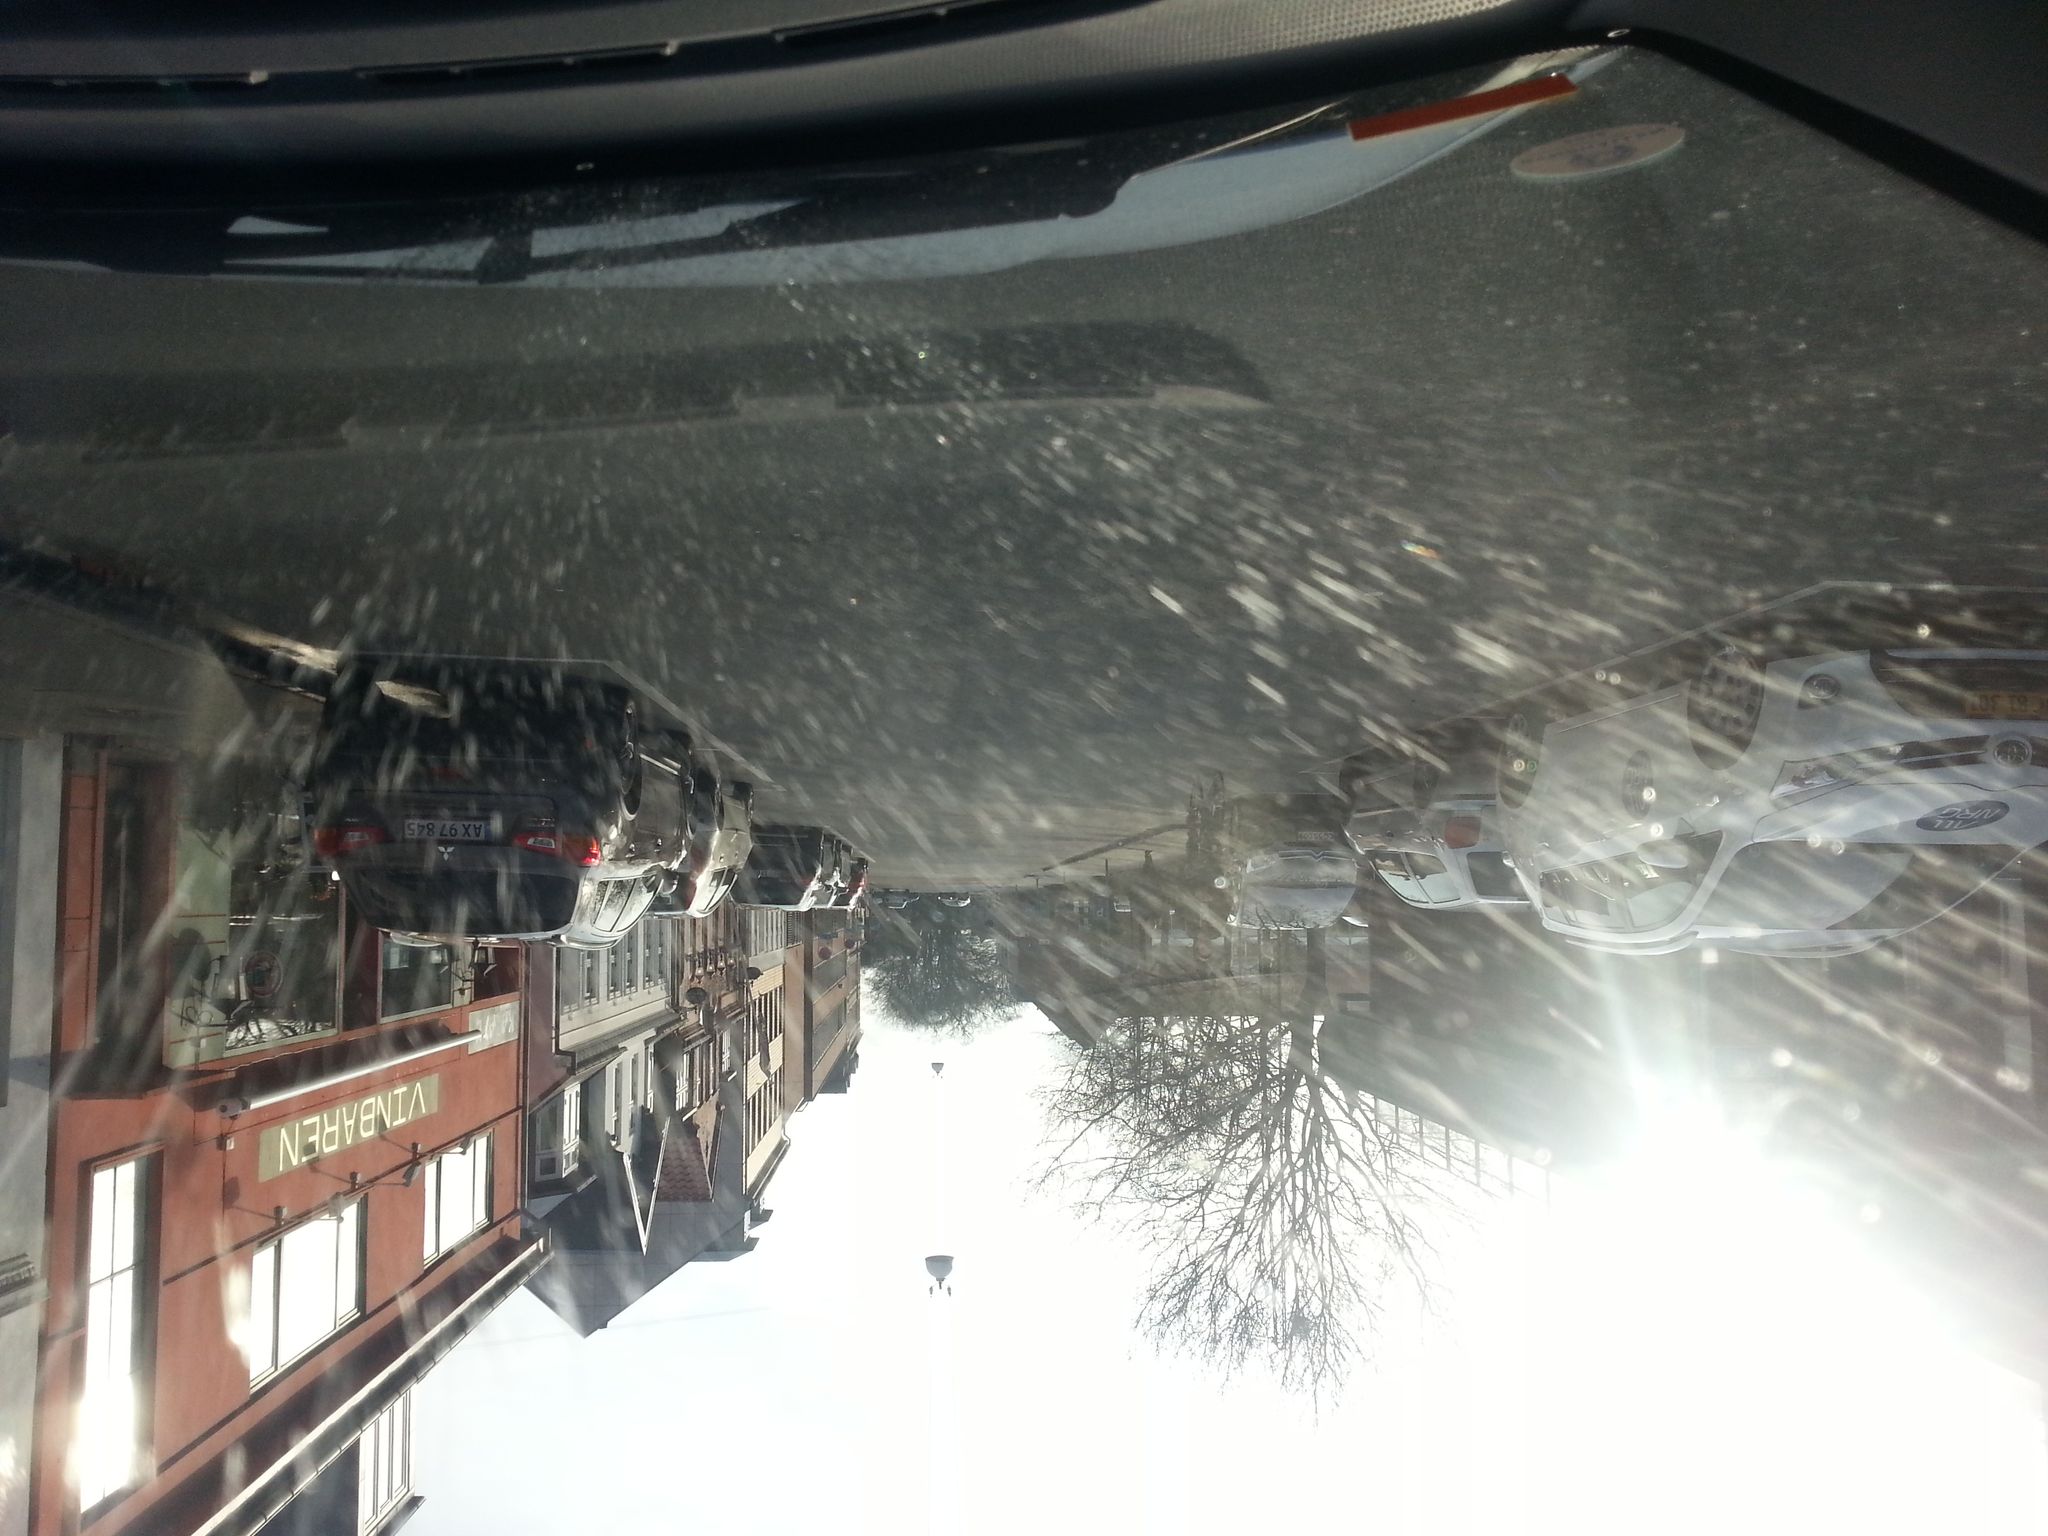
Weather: snowy
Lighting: day
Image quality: slightly poor
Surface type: driving surface
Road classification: pedestrian, residential
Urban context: dense urban cluster
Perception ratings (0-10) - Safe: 1.47, Lively: 8.19, Beautiful: 1.76, Boring: 2.03, Depressing: 7.75, Wealthy: 6.7